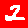
Digit: 2